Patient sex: F
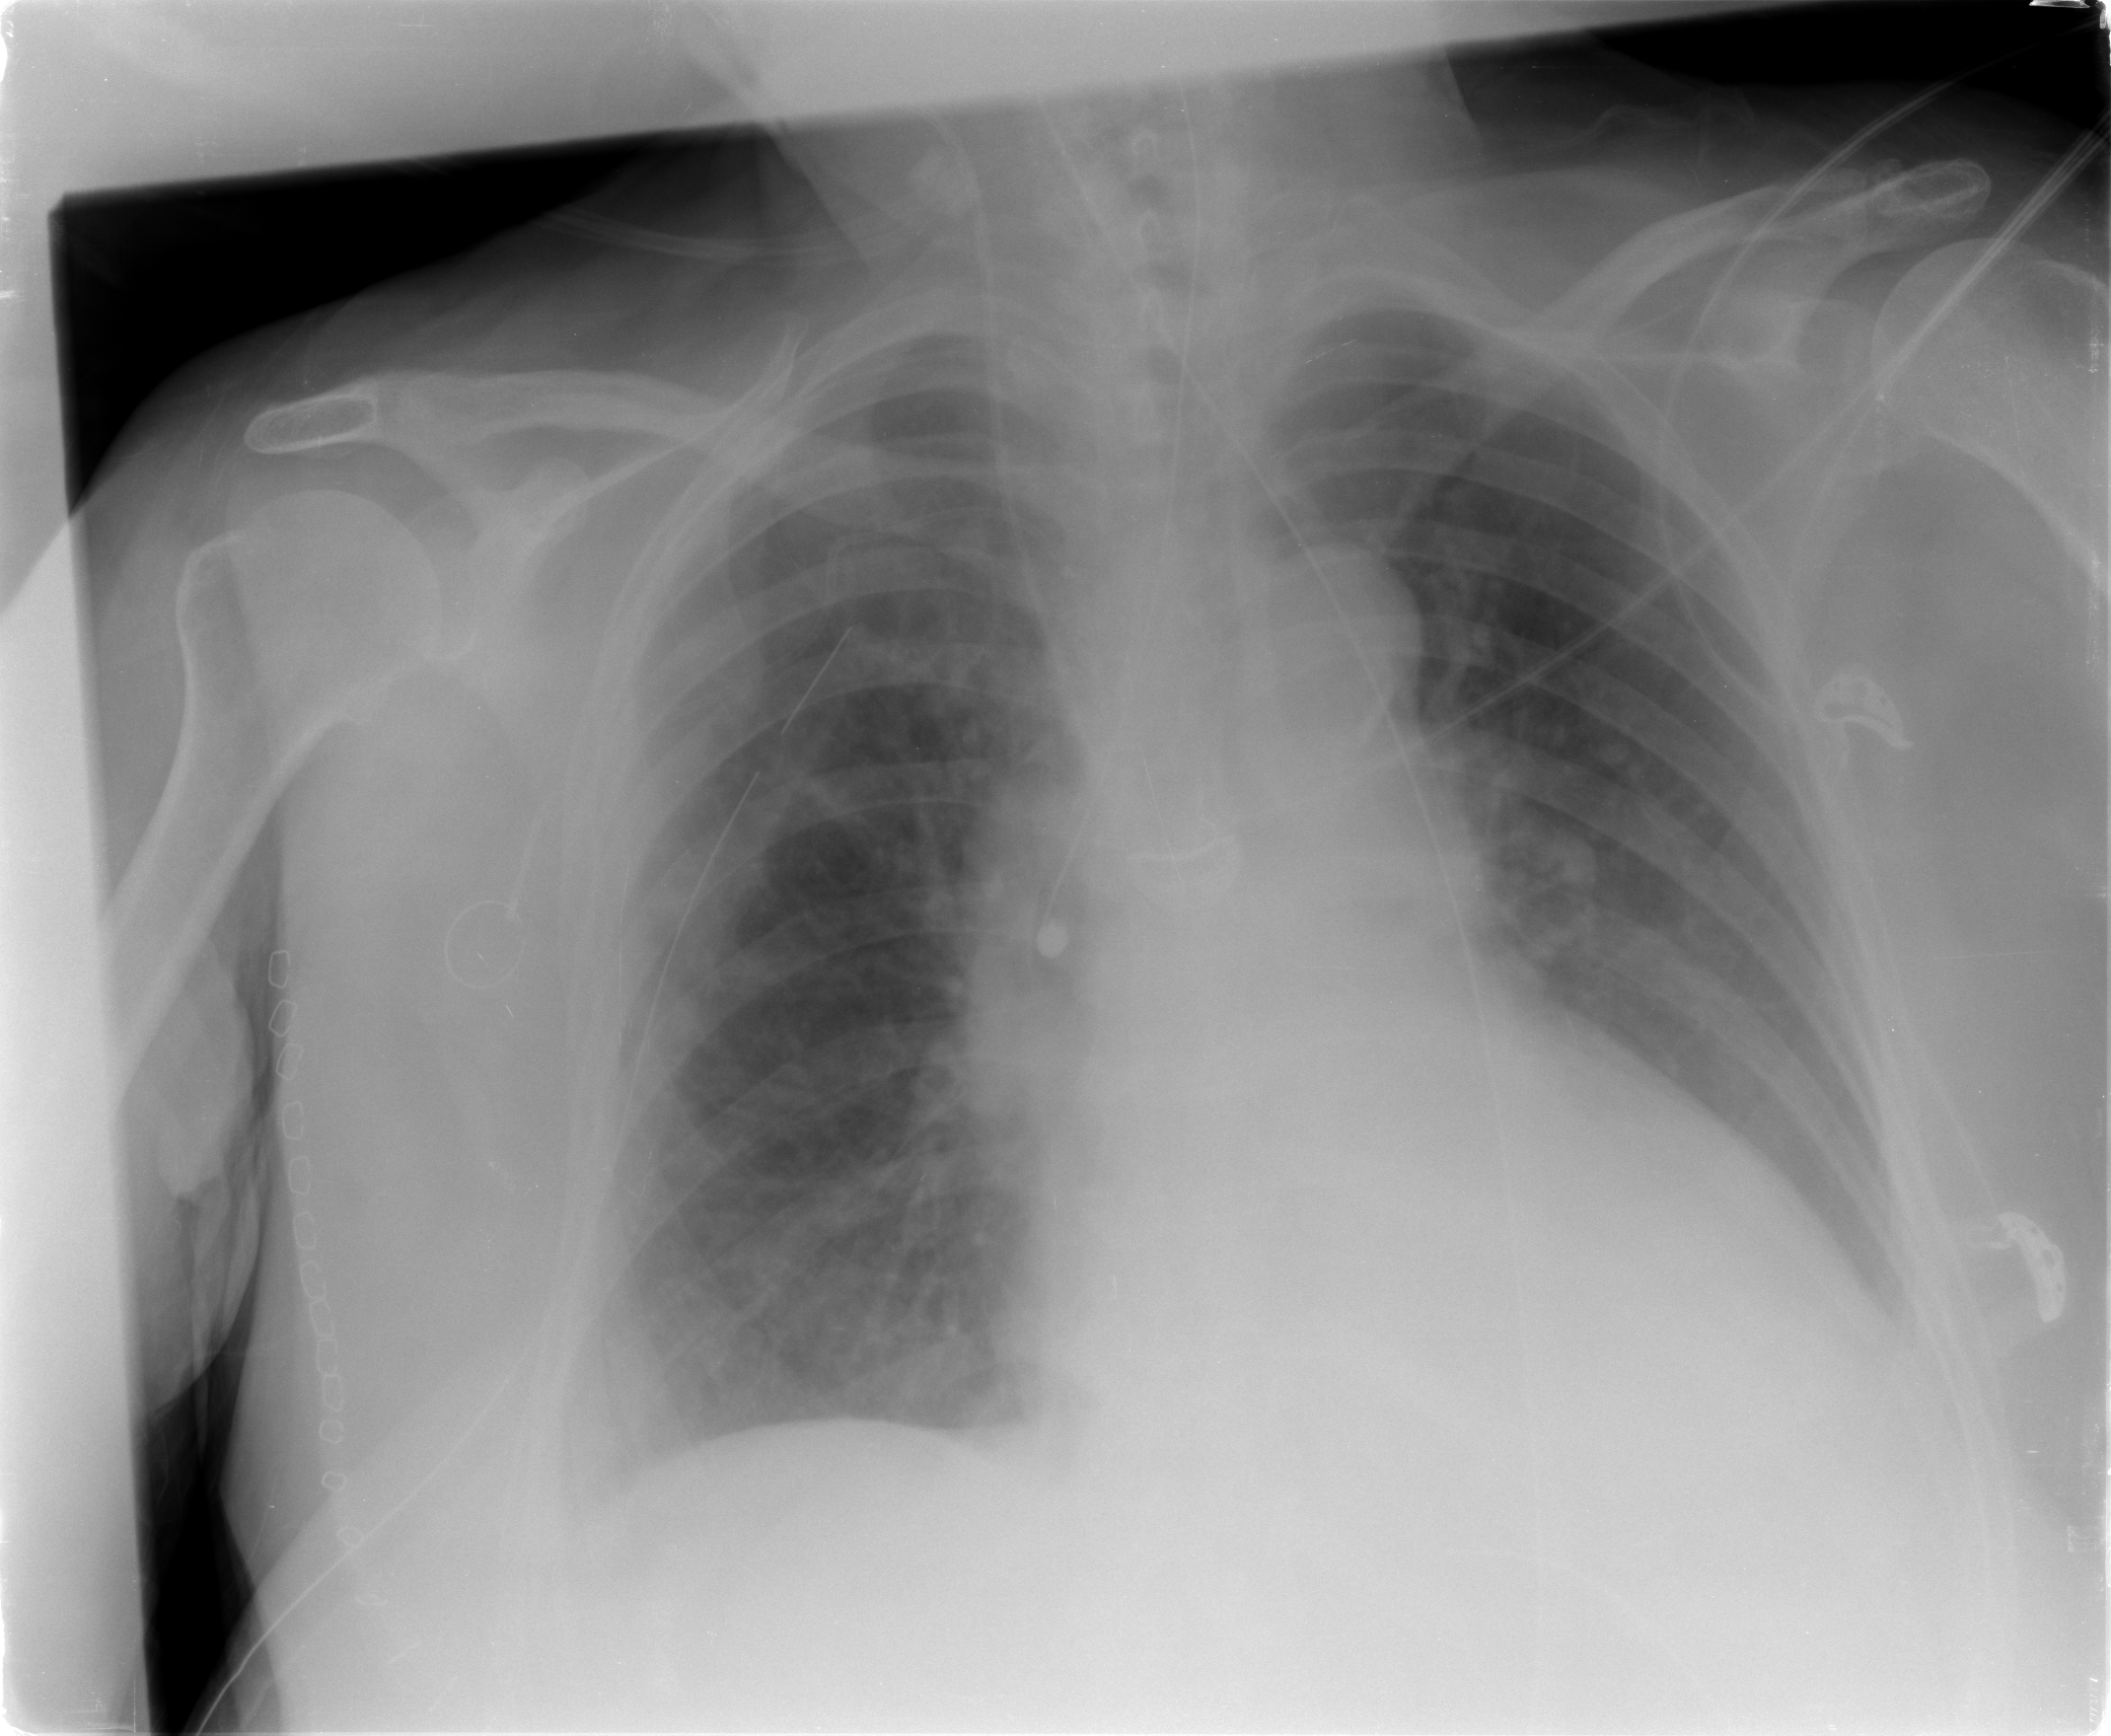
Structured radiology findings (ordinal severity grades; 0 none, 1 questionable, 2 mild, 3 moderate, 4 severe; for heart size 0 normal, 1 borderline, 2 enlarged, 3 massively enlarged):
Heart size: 2
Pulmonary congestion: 0
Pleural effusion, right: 1
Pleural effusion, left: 2
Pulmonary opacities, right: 0
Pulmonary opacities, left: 0
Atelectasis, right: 2
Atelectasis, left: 2